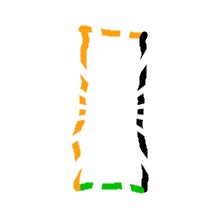
Shape: rectangle